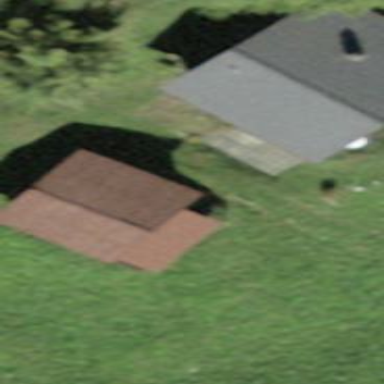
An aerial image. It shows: Rural barn.